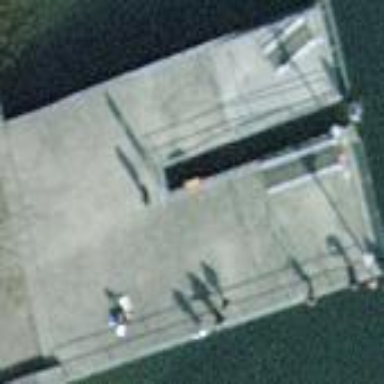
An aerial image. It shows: Footway leading to pier with ferry terminal for public transport.